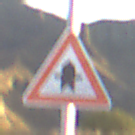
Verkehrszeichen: Vorfahrt
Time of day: SunriseSunset
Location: Outdoor (Nature)
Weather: PartlyCloudy
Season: NotSpecified
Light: Natural